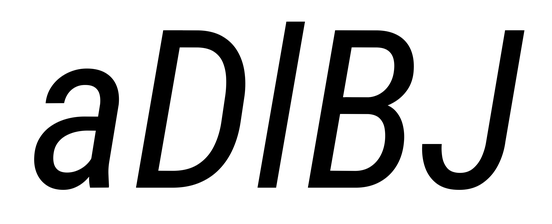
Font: Roboto-Italic_Condensed_Italic